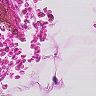
Metastatic tissue present: no